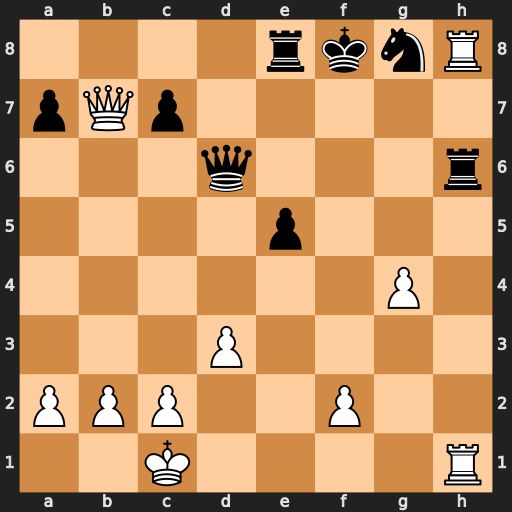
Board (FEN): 4rknR/pQp5/3q3r/4p3/6P1/3P4/PPP2P2/2K4R
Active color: w
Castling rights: -
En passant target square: -
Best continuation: R1xh6 Qxh6+ Rxh6